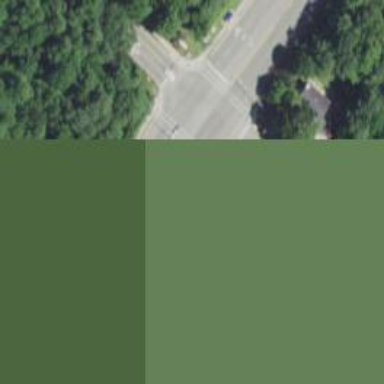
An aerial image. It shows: Marked road crossing.